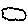
Label: cloud